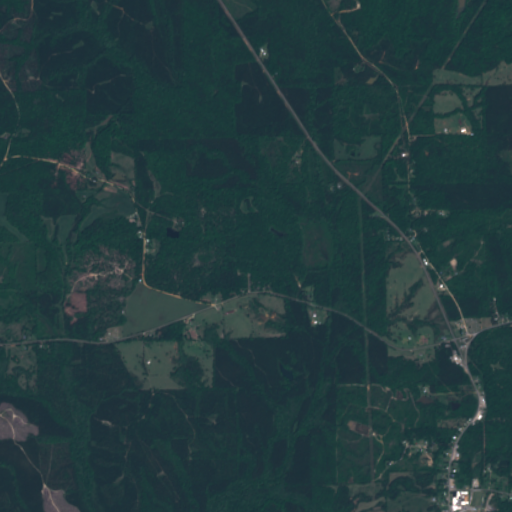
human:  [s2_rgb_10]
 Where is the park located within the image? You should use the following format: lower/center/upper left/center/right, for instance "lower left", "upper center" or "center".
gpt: The park is located in the lower right of the image.
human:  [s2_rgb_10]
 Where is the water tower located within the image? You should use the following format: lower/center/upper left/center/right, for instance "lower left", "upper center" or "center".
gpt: The water tower is located in the lower right of the image.
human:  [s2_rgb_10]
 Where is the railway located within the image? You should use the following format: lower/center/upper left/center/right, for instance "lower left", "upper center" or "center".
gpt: The railway is located in the right of the image.
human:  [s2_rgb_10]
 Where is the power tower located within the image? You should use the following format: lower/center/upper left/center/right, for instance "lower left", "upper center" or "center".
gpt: There is no power tower in the image.